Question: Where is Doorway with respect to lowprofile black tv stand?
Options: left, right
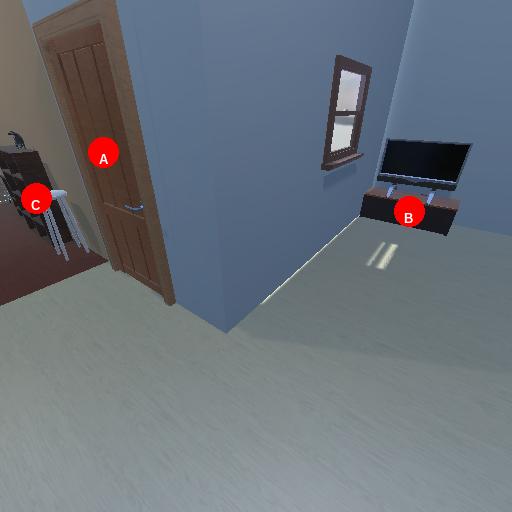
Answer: left